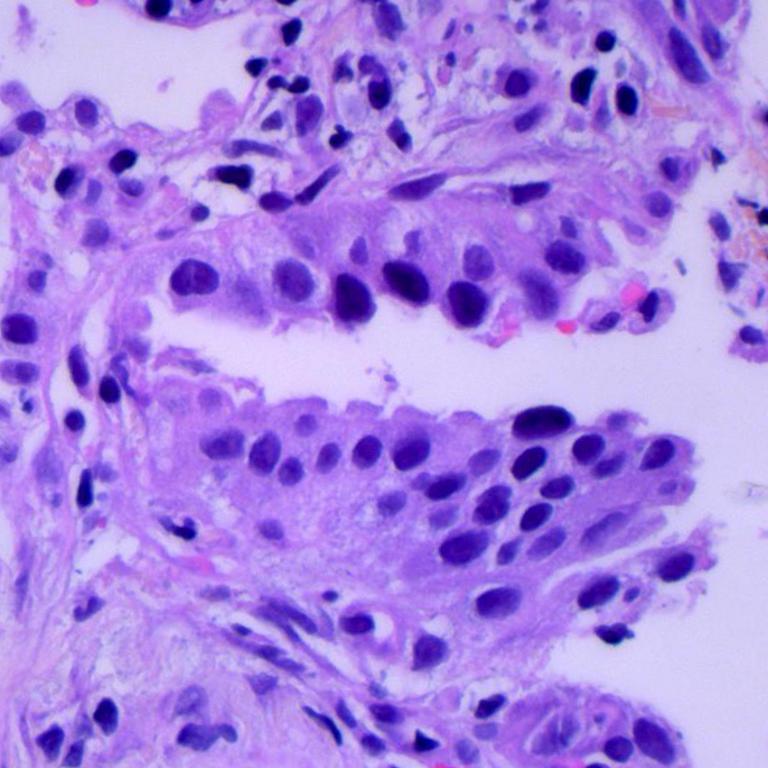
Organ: lung
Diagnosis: adenocarcinomas